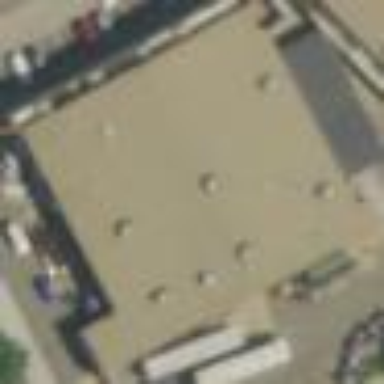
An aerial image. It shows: Flat roof retail building.